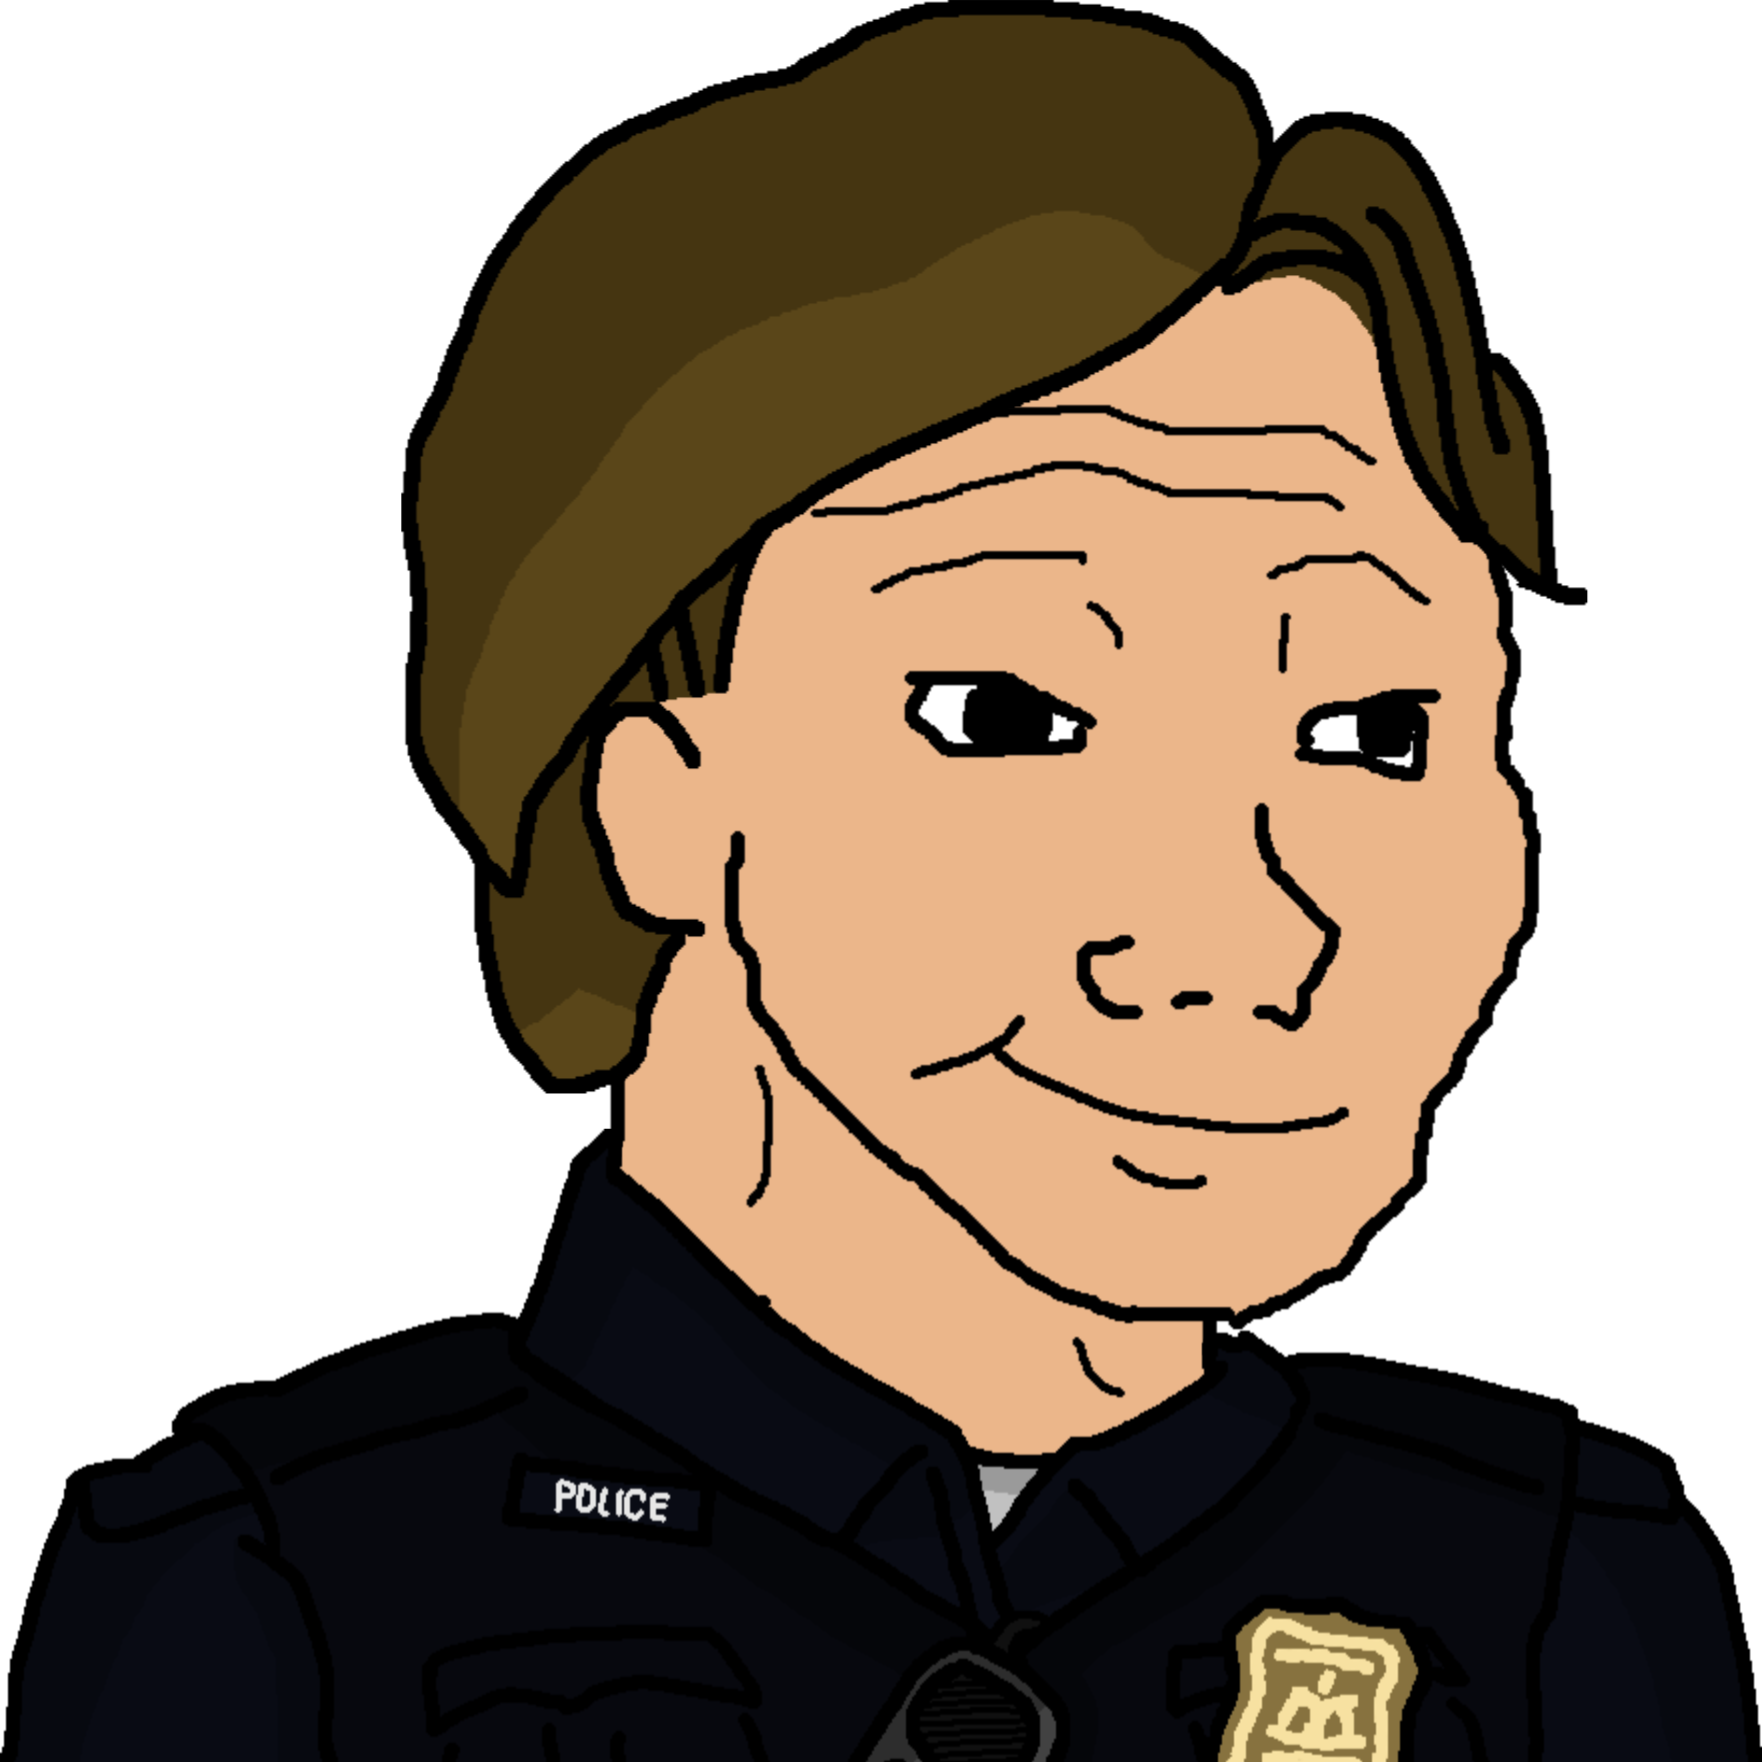
Label: 5_Doomer